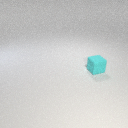
small cyan rubber cube